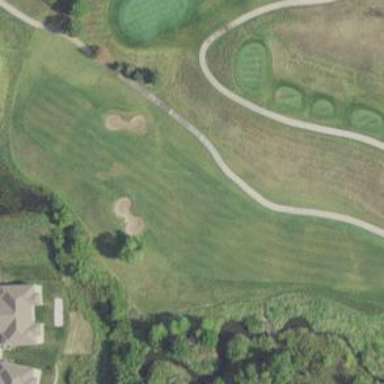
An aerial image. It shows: Grassy area designated as golf fairway.